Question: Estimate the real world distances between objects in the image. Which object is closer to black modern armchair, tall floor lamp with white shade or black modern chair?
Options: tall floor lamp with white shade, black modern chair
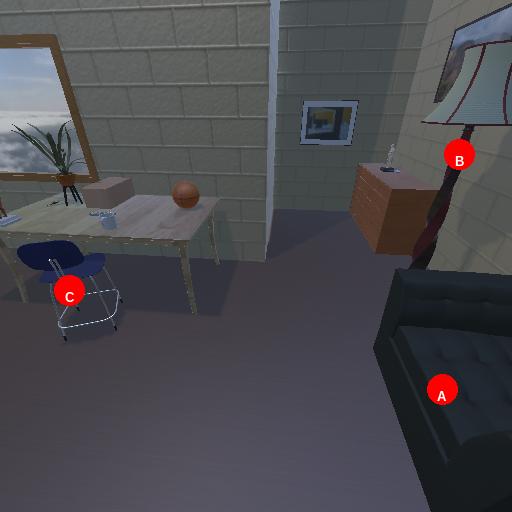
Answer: tall floor lamp with white shade